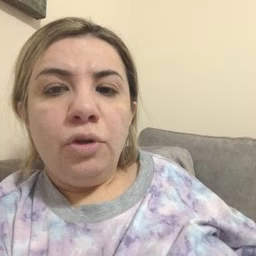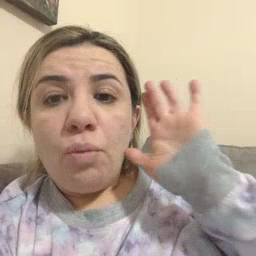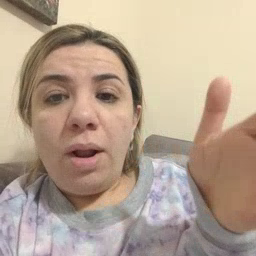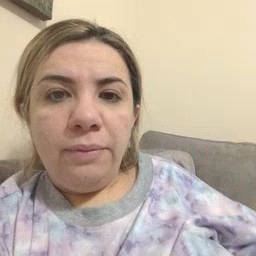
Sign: will